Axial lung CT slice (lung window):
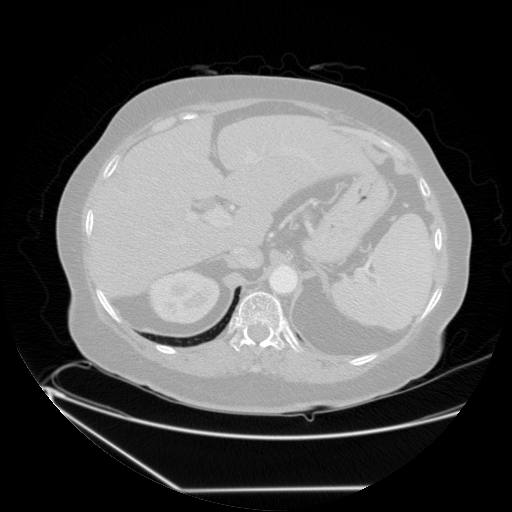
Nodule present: no